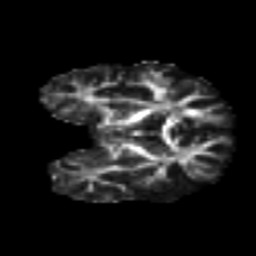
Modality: FA
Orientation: coronal
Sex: male
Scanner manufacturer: ge
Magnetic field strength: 3 T
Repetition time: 7 s
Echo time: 0.08 s